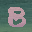
Label: 8